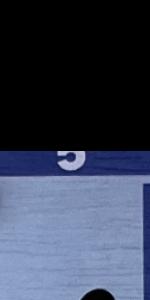
Label: Empty